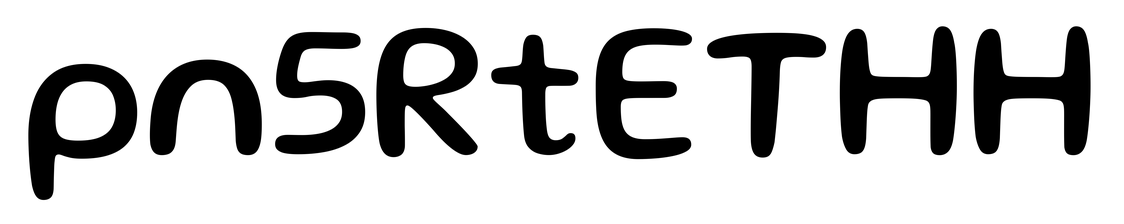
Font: Gluten_Regular